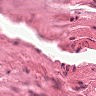
Metastatic tissue present: no